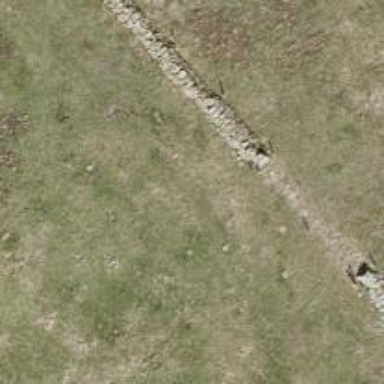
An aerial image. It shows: Wall barrier.